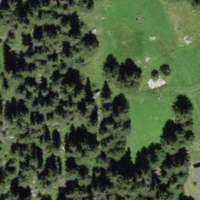
EUNIS habitat code: 44
Species observed at this site:
Silene dioica
Campanula barbata